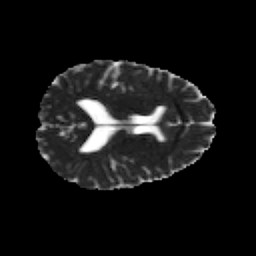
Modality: MD
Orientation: axial
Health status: healthy
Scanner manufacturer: philips
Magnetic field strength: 3 T
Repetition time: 9.75 s
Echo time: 0.092 s